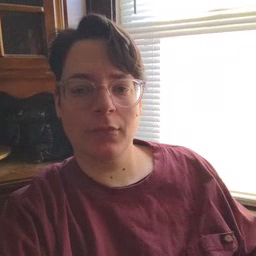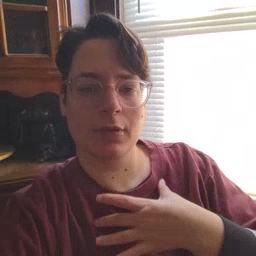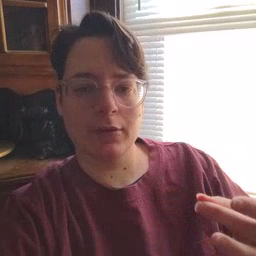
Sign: like